Question: I'm trying to get rid of the right side of the box of a chart in Vega-Lite. I assume I can just set the color to white once I figure out what it's called. It's not the domain or the grid, what is it? For bonus points, what do I need to do to make it go away? Thanks.

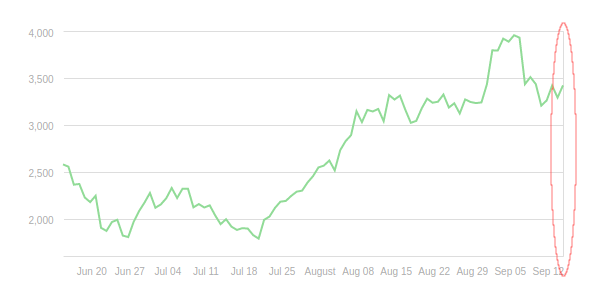
Answer: The line which you have highlighted is called 'stroke', you will find it in 'view' config as it is a part of your chart view and provide the value as white or transparent.
Refer the below snippet or <URL> reference:
'''
{
"$schema": "https://vega.github.io/schema/vega-lite/v5.json",
"description": "Google's stock price over time.",
"data": {"url": "data/stocks.csv"},
"transform": [{"filter": "datum.symbol==='GOOG'"}],
"mark": "line",
"config": {"view": {"stroke": "transparent"}},
"encoding": {
"x": {"field": "date", "type": "temporal", "axis": {"grid": false}},
"y": {"field": "price", "type": "quantitative", "axis": {"domain": false}}
}
}
'''